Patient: sex M, age 76
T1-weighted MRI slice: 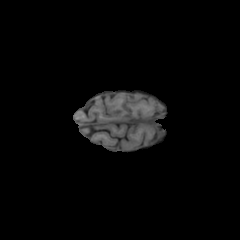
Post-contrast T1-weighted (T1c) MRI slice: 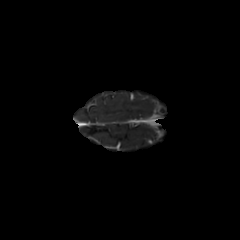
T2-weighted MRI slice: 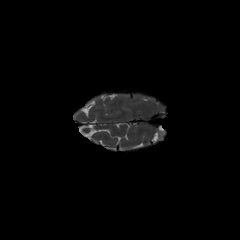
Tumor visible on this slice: no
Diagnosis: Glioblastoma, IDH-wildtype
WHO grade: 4